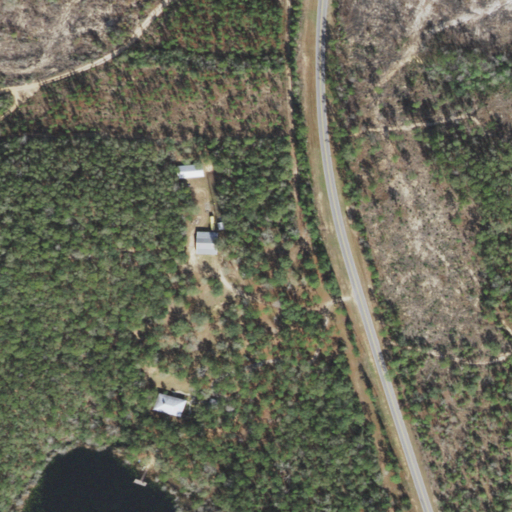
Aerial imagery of mountain in Florida named Weaver Hill containing evergreen forest, grassland, open development, shrub, low intensity development, open water, and woody wetlands